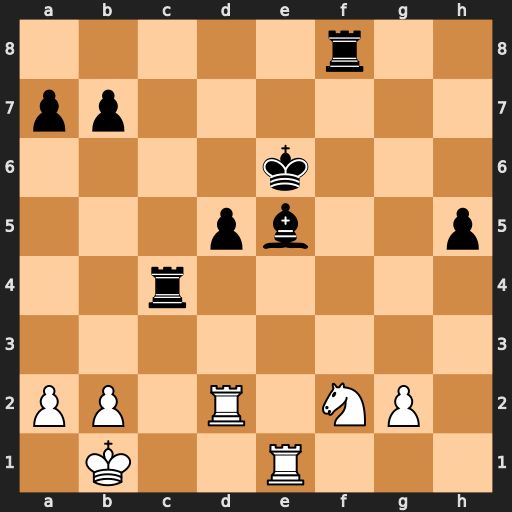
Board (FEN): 5r2/pp6/4k3/3pb2p/2r5/8/PP1R1NP1/1K2R3
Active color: w
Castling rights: -
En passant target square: -
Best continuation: Nd3 Rf5 Rde2